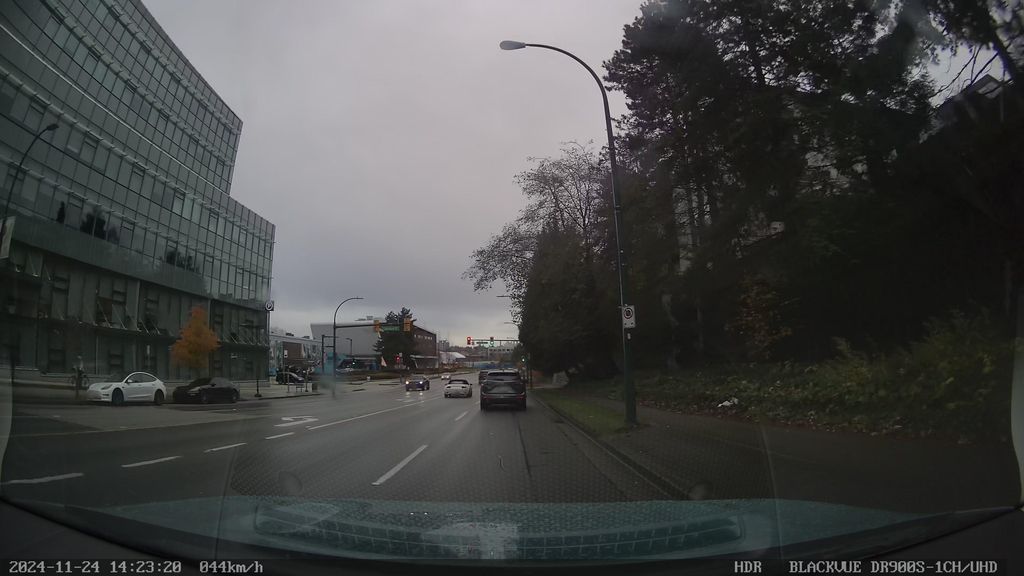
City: vancouver